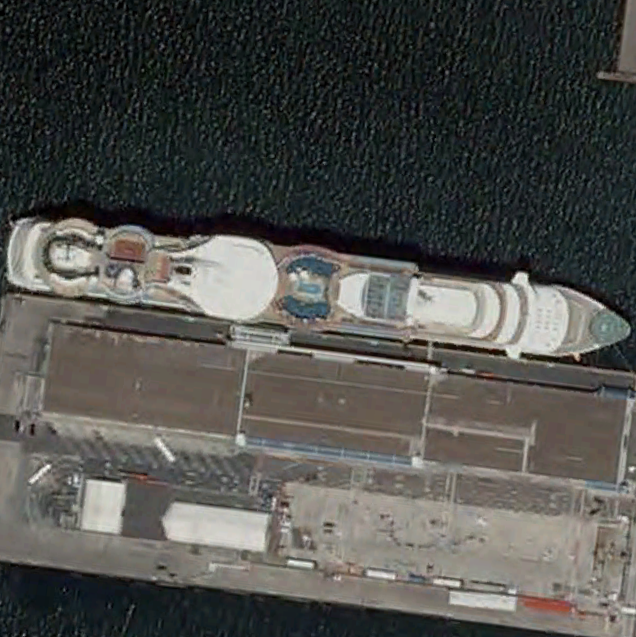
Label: civil